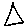
Label: triangle